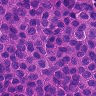
Metastatic tissue present: yes